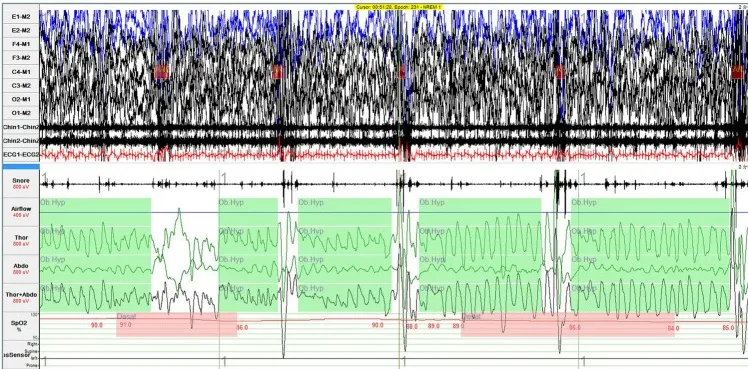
Obstructive hypopnea and central sleep apnea in the diagnostic PSG. (A) In the first half of the night, the routine PSG monitoring showed that the girl experienced frequent obstructive hypopnea with paradoxical breathing.
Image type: chart (chart)